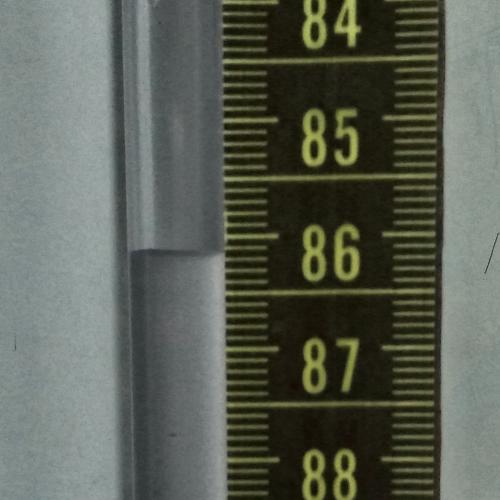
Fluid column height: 86.2 cm